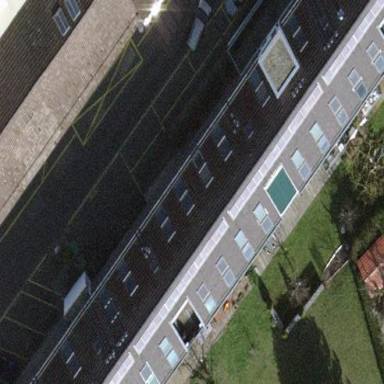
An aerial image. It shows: Image showing building with apartments.